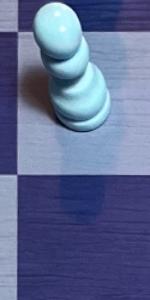
Label: Empty